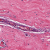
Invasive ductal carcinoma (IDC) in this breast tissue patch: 0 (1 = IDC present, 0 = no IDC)